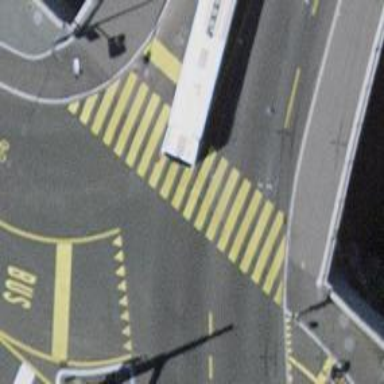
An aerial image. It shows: Zebra crossing marked on the road.